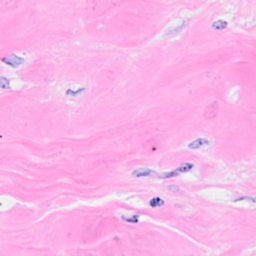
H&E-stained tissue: Breast